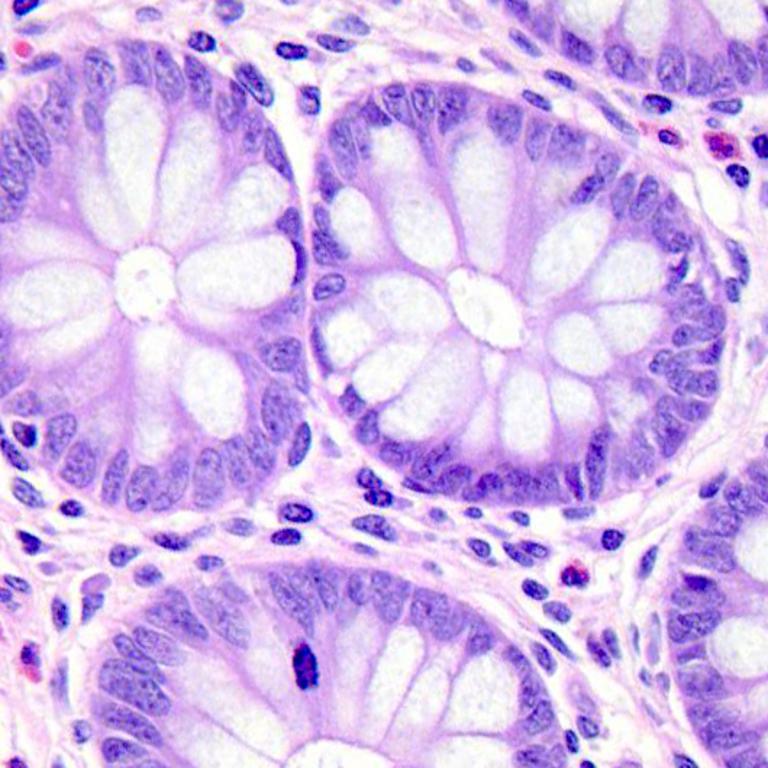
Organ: colon
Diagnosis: benign